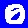
Digit: 0